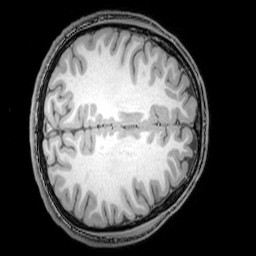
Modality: T1w
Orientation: axial
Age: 22
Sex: male
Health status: healthy
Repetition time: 0.081 s
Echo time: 0.037 s